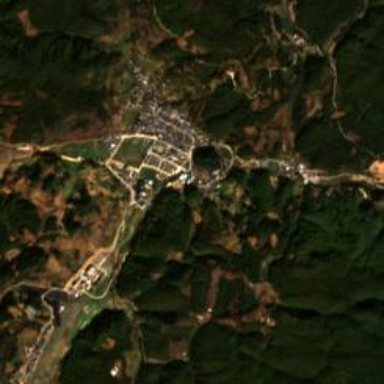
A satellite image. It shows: Ethnic township within town.